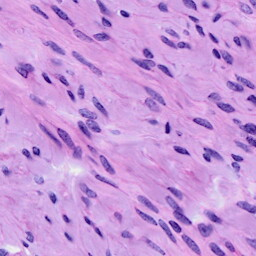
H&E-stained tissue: Cervix